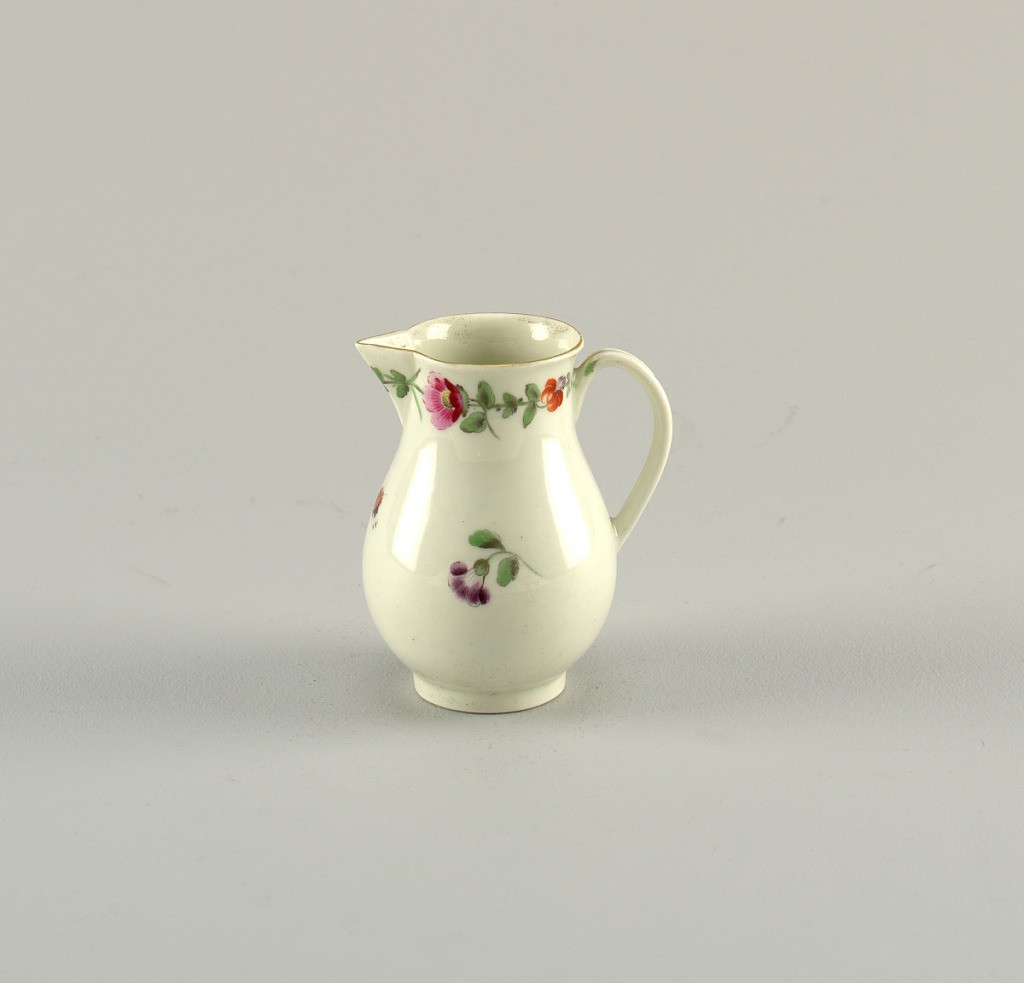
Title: Creamer
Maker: Royal Worcester, English, established 1751
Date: late 18th century
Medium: porcelain, vitreous enamel
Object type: creamer
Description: Jug with short spout, on circular foot. Scattered flowers on body and below rim.